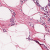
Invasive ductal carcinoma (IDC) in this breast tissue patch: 1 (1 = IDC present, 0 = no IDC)